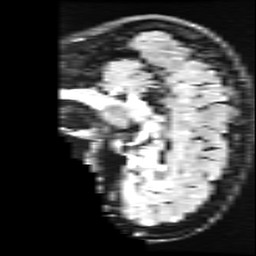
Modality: FLAIR
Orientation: sagittal
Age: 42
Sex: female
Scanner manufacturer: ge
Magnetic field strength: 3 T
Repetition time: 11 s
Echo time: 0.1497 s